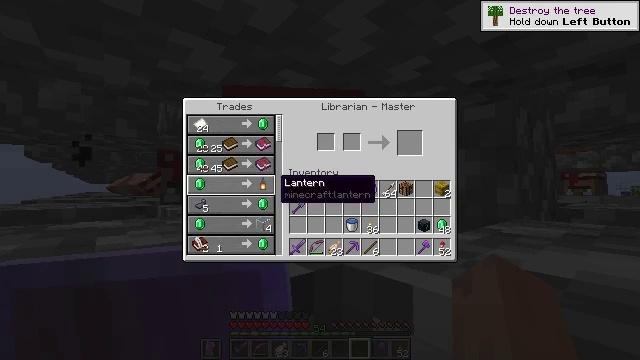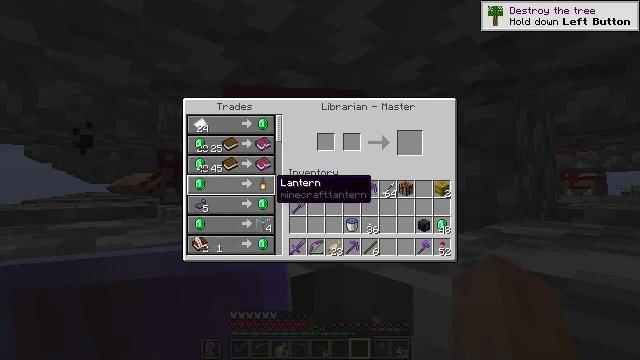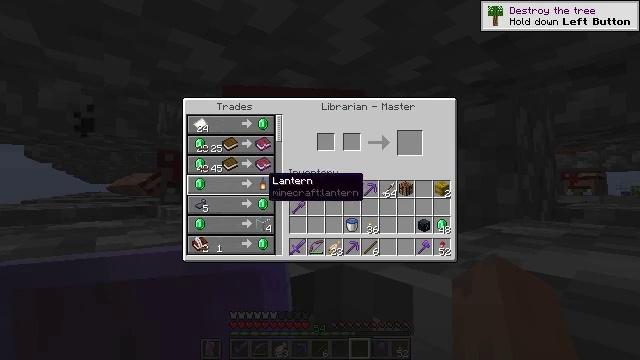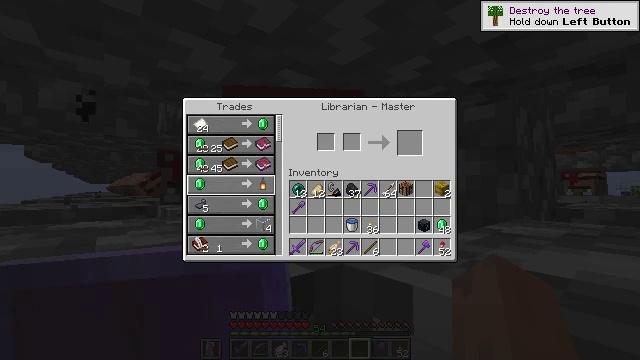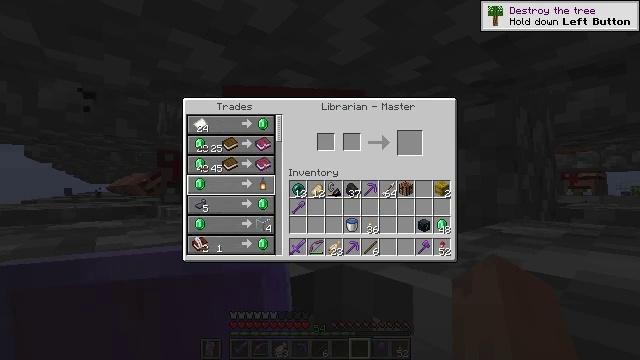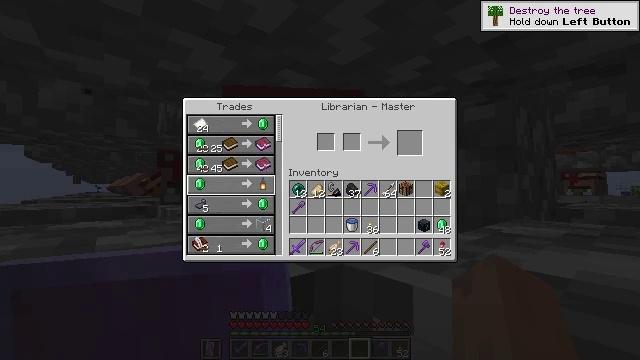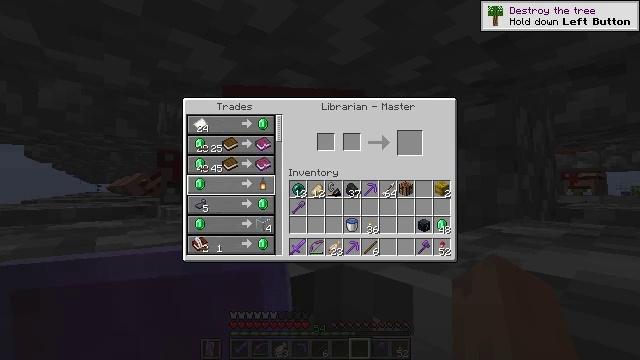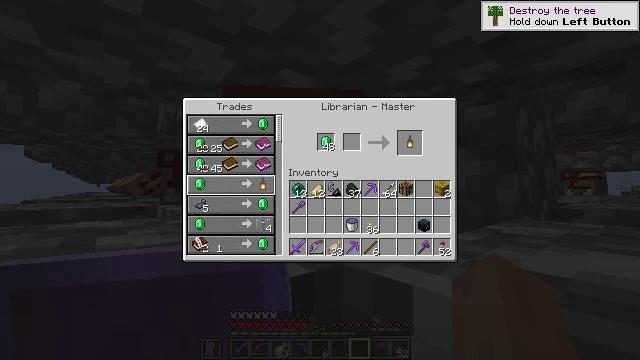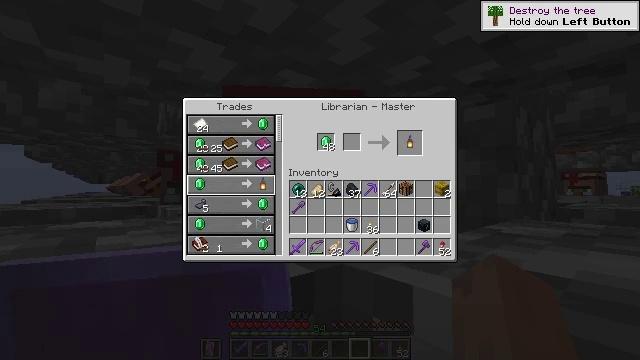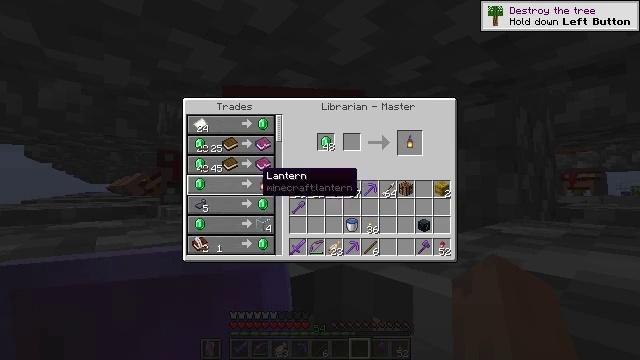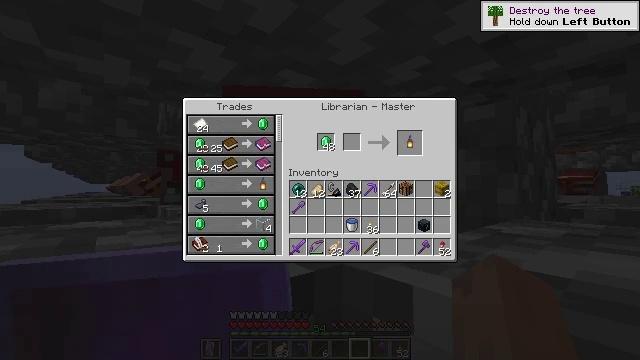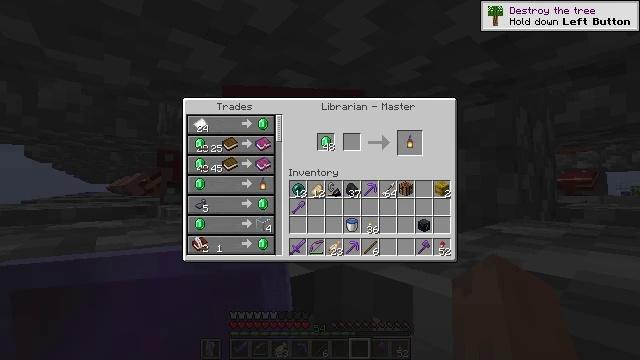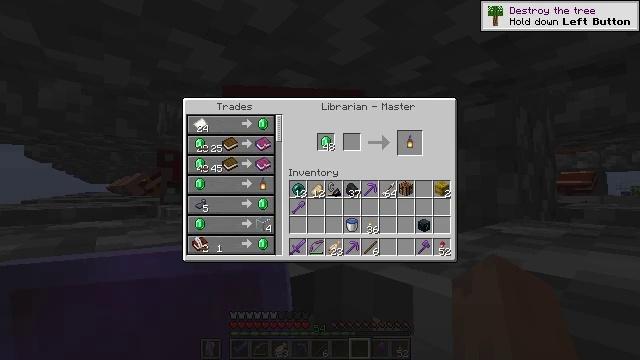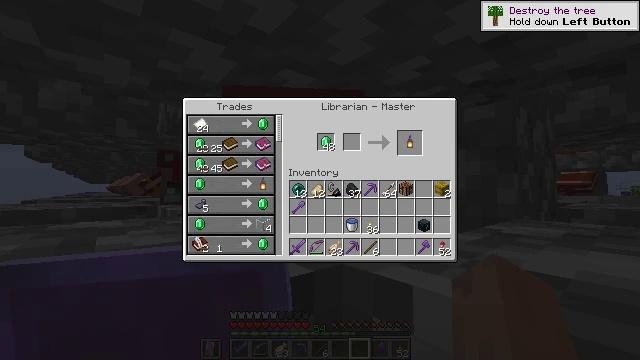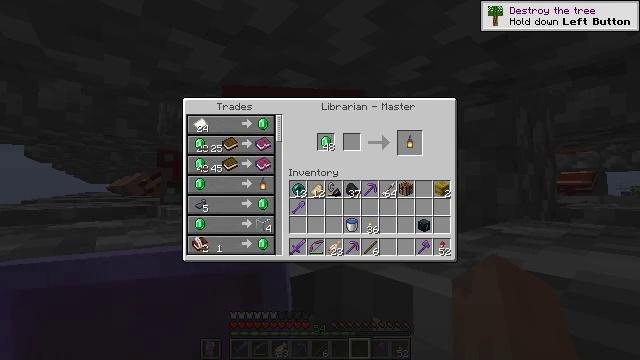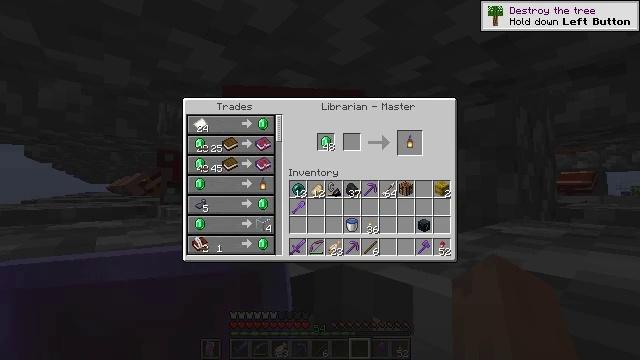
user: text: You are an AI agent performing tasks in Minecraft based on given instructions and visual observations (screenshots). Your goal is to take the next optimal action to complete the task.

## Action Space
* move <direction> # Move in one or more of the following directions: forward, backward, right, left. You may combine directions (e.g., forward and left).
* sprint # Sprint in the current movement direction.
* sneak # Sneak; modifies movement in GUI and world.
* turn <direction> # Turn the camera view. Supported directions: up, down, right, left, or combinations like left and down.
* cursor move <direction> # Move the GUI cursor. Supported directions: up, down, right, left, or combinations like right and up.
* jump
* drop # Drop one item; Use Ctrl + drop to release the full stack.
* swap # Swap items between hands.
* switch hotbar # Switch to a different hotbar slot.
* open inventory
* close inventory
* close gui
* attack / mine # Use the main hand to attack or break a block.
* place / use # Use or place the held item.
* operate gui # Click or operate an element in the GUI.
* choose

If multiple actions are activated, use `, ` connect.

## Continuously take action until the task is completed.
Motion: motion action
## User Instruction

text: Craft a lantern from iron nuggets and a torch.
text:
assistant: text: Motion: sneak
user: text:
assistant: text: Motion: sneak, turn left
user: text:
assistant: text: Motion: sneak, turn left
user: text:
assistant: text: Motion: sneak
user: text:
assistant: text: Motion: sneak
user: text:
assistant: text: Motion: sneak
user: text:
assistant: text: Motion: sneak, attack / mine
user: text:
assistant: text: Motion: sneak, attack / mine
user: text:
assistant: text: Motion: sneak, turn right, attack / mine
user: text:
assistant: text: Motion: sneak, turn right and up
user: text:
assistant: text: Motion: sneak, turn right and up
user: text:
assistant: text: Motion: sneak, turn right
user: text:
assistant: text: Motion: sneak, turn right
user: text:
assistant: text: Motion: sneak
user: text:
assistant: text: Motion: sneak
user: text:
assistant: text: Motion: sneak
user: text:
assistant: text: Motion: sneak, turn right and up
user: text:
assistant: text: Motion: sneak
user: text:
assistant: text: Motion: sneak
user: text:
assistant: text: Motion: sneak
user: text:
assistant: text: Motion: sneak
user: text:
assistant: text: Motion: sneak, attack / mine
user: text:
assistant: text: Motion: sneak, attack / mine
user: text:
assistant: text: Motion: sneak, attack / mine
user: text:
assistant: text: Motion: sneak, attack / mine
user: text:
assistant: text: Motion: sneak, attack / mine
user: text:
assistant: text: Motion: sneak, attack / mine
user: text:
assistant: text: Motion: sneak, attack / mine
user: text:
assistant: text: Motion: sneak, attack / mine
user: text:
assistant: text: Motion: sneak, attack / mine